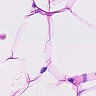
Metastatic tissue present: no